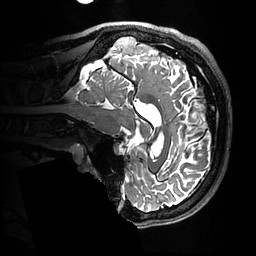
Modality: T2w
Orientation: sagittal
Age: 22
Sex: male
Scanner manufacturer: ge
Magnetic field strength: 3 T
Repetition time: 3.202 s
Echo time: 0.05898 s